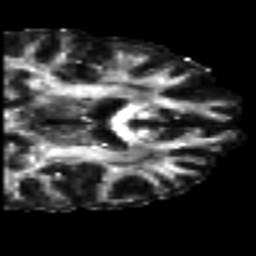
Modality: FA
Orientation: coronal
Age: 38
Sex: male
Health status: healthy
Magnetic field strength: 3 T
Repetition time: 7 s
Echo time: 0.0926 s